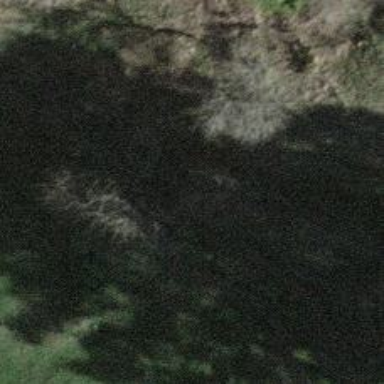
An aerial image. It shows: Single tag "natural: tree."